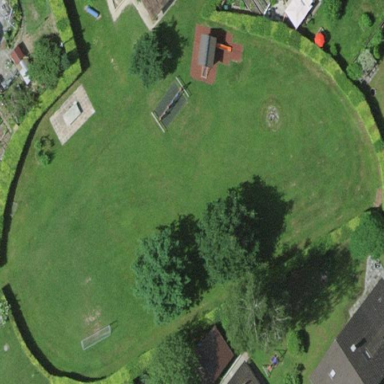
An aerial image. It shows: Lovely park for leisure and relaxation.